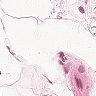
Metastatic tissue present: no